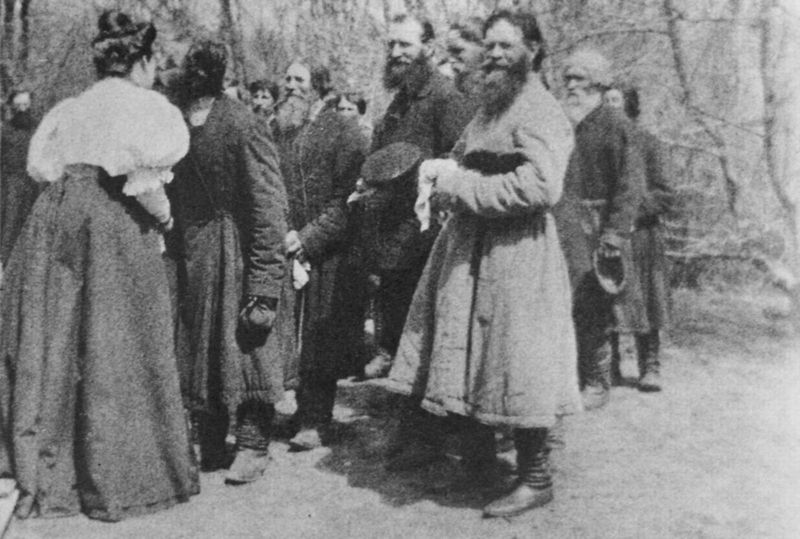
Titel: Bauern begrüßen am Ostertag ihren Gutsherren
Künstler: Russischer Photograph
Schlagwörter: baum, gruppe, hand, himmel, mann, schatten, weiß, bäume, frauen, grün, landschaft, menschen, stadt, äste, frau, frisur, grau, haar, handschuhe, hut, hüte, kleid, licht, männer, schwarz, stirn, dame, gürtel, weg, wiese, gesellschaft, rock, versammlung, bart, bärte, mütze, mützen, augen, blicke, bluse, kleidung, mensch, vollbart, portrait, ast, natur, zweige, sonne, land, auge, haare, mantel, puffärmel, scheitel, wald, bauern, lächeln, rückenansicht, kuss, schuhe, russland, dächer, historienbild, warten, freude, unscharf, foto, fotografie, lumpen, abschied, schwarz weiss, mäntel, fraue, stiefel, schuh, menschenmenge, begrüssung, bittsteller, gestrüpp, fotographie, vollbärte, erwartung, sozialismus, stiefe, rasputin, zusammenkunft, küsse, anstehen, russischer fotograph, bevölerung, bliock, rokc, s/w-fotografie, wangenkuss